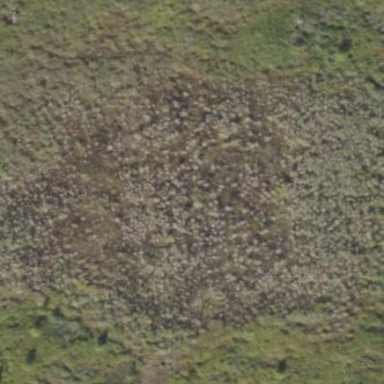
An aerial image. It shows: Swampy wetland with needle-leaved vegetation.